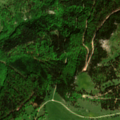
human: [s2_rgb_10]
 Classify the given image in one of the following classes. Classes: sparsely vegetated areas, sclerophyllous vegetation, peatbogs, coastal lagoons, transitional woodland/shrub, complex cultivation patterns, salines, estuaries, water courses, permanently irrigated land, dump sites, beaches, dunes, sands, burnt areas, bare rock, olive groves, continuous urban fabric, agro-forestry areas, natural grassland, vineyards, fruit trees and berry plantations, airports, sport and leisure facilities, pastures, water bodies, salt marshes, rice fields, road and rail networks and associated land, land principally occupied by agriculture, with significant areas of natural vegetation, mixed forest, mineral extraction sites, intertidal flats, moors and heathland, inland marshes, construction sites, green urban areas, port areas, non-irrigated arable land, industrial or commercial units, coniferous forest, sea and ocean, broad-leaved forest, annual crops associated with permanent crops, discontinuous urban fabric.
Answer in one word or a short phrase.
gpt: coniferous forest, mixed forest, natural grassland